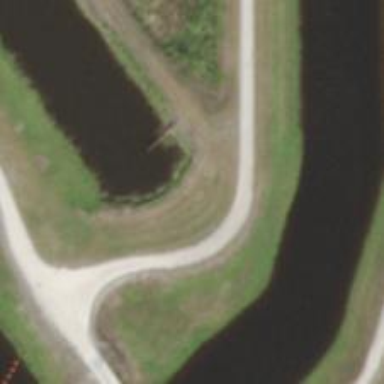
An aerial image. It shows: Track road with embankment.